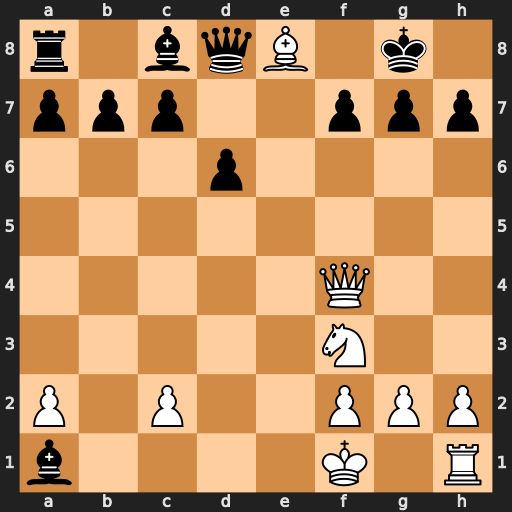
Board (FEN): r1bqB1k1/ppp2ppp/3p4/8/5Q2/5N2/P1P2PPP/b4K1R
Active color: w
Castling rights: -
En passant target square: -
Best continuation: Qxf7+ Kh8 Qf8#